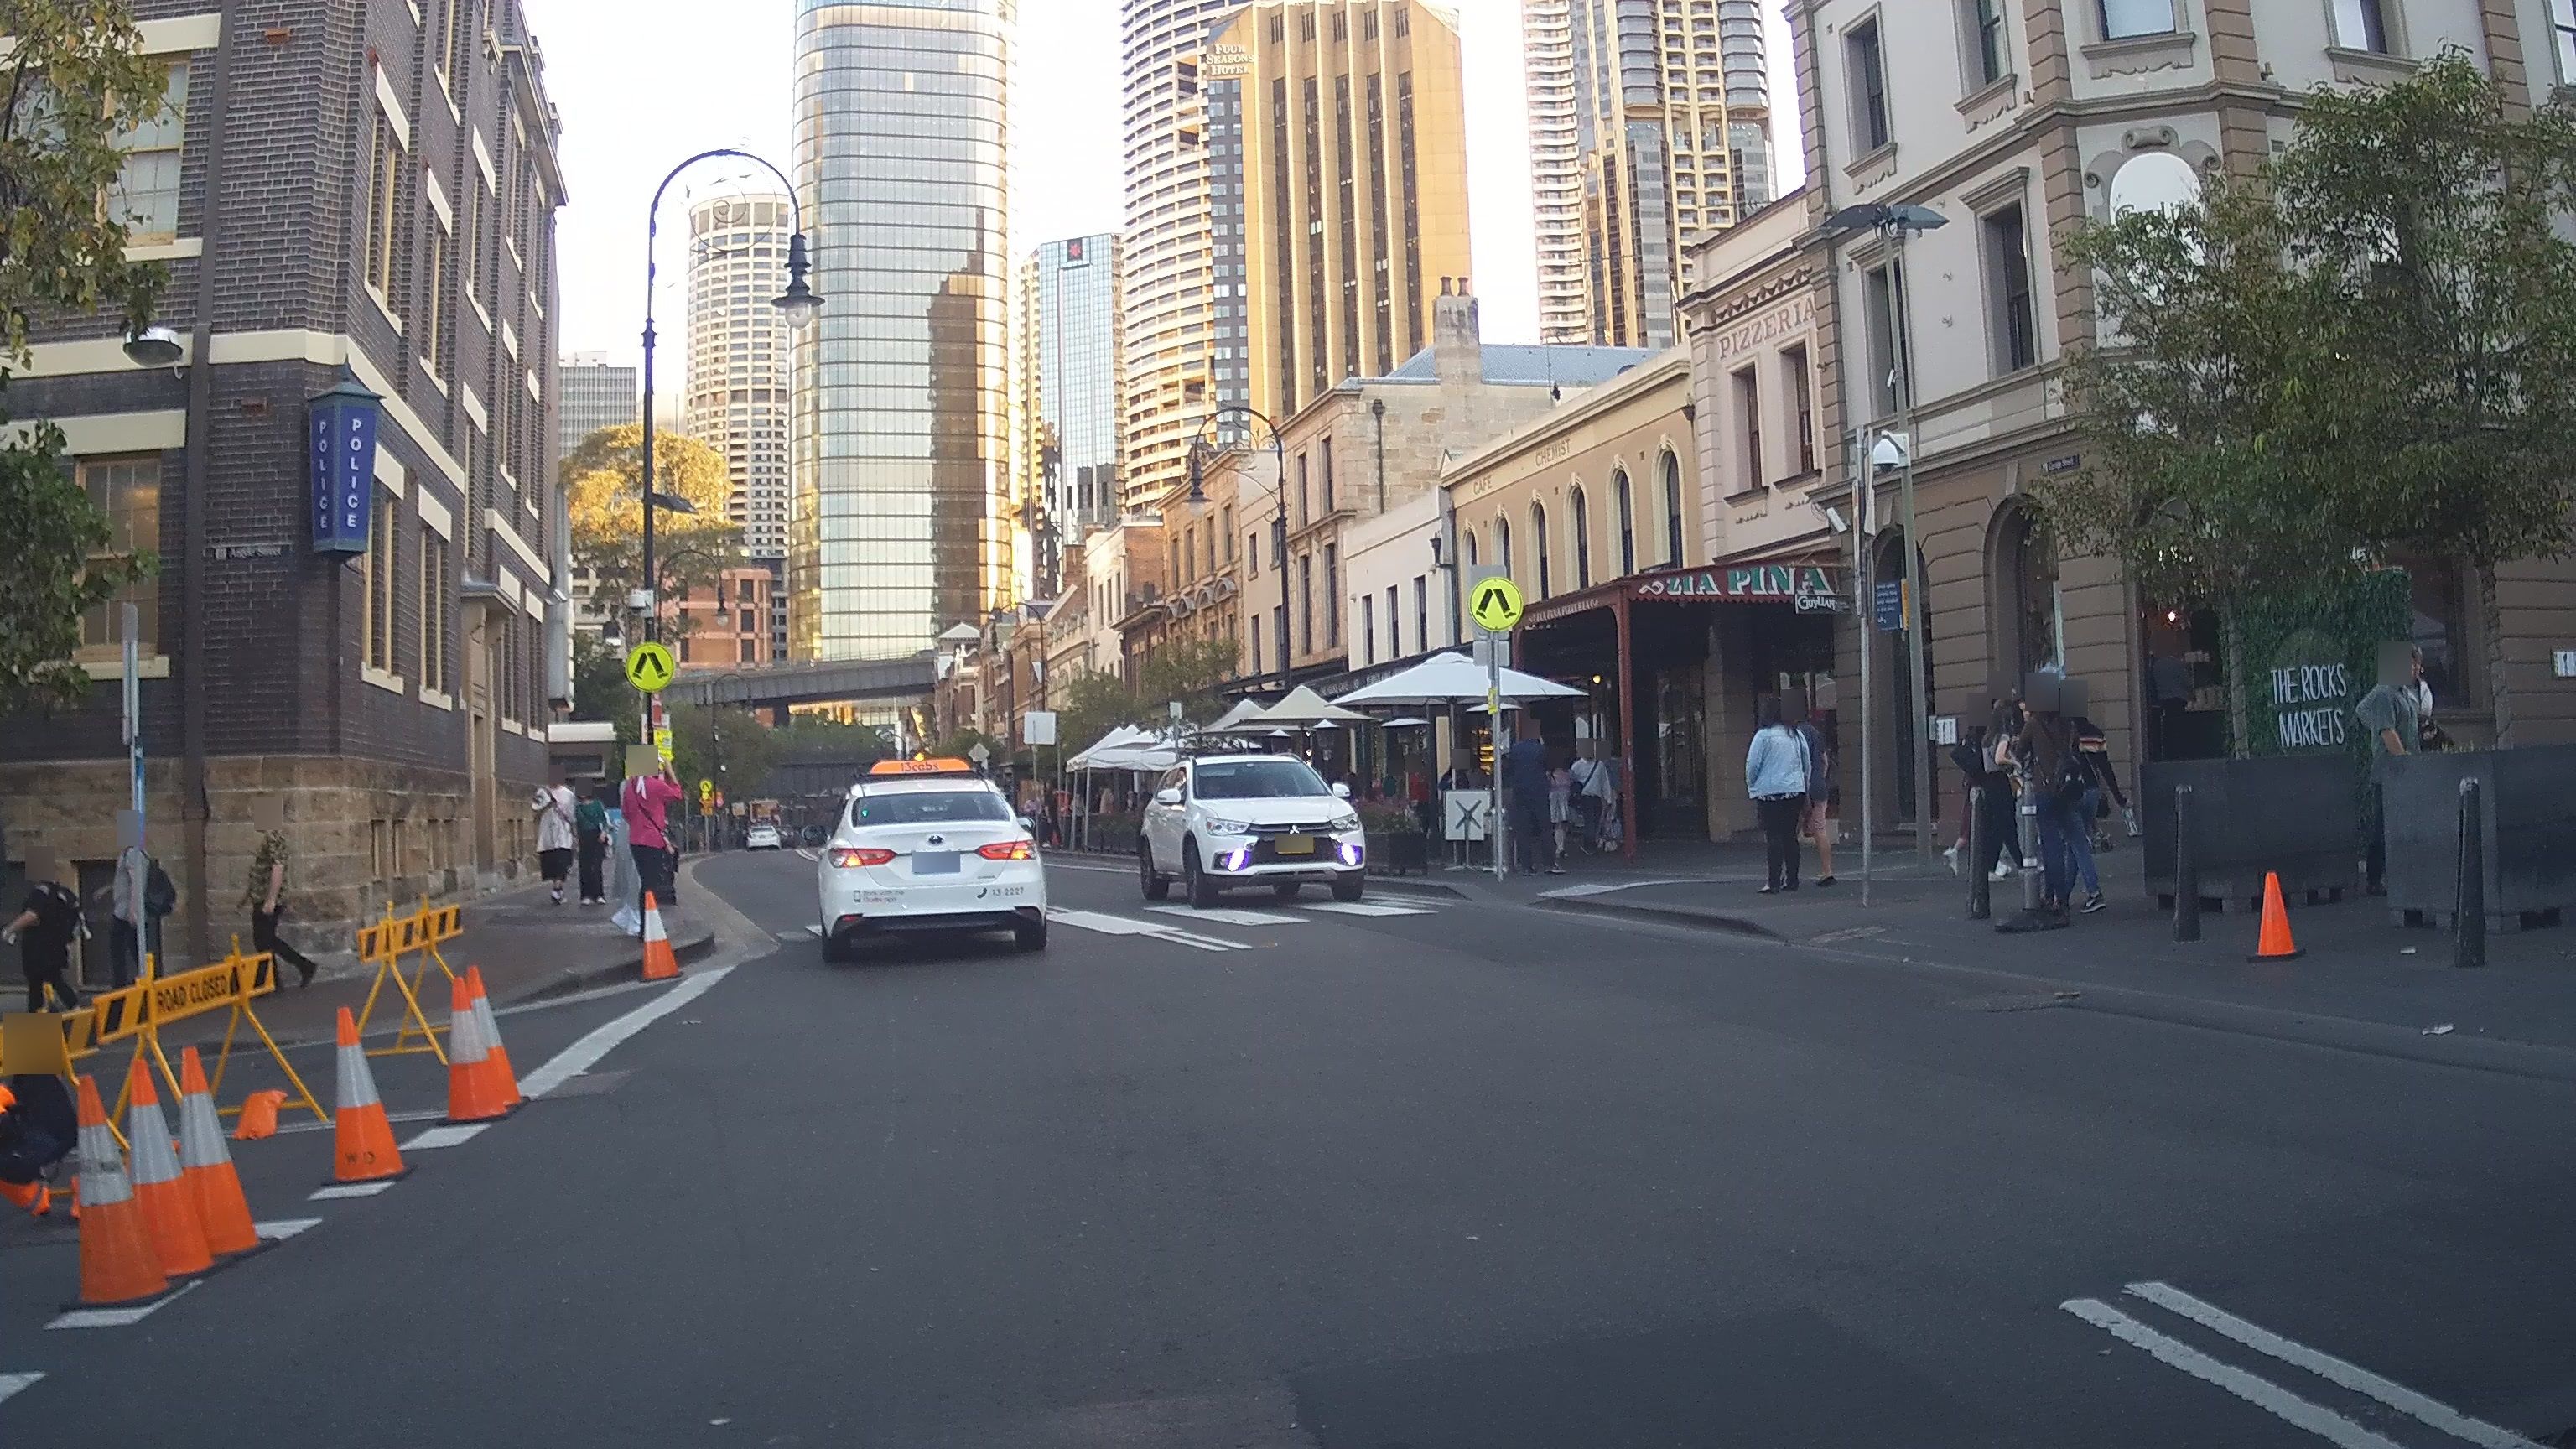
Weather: clear
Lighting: day
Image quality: good
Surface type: driving surface
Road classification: unclassified
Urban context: urban centre
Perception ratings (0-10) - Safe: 5.49, Lively: 9.28, Beautiful: 5.9, Boring: 0.53, Depressing: 2.28, Wealthy: 6.95